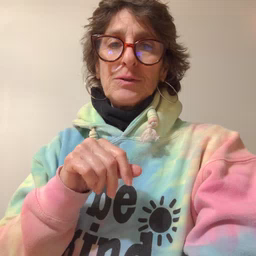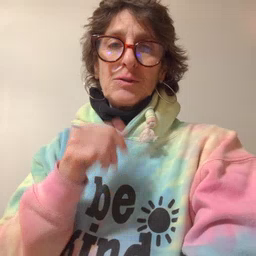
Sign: callonphone